Field crop: maize
Growth stage: 2
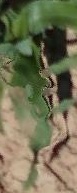
Species: maize